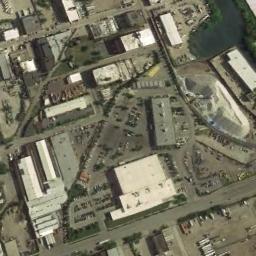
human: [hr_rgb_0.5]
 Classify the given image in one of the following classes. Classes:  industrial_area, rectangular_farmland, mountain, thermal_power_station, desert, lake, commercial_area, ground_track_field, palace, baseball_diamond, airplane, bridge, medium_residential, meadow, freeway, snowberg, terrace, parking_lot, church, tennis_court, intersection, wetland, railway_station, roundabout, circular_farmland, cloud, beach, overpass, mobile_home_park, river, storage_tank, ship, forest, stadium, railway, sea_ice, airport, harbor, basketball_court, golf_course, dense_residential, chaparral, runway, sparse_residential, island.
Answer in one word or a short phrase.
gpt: industrial_area